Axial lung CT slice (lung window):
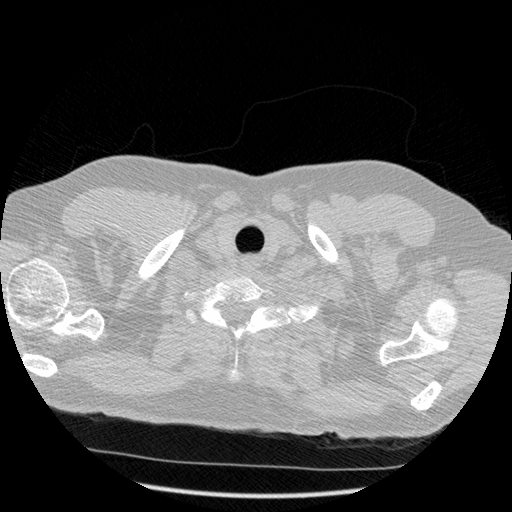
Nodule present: no